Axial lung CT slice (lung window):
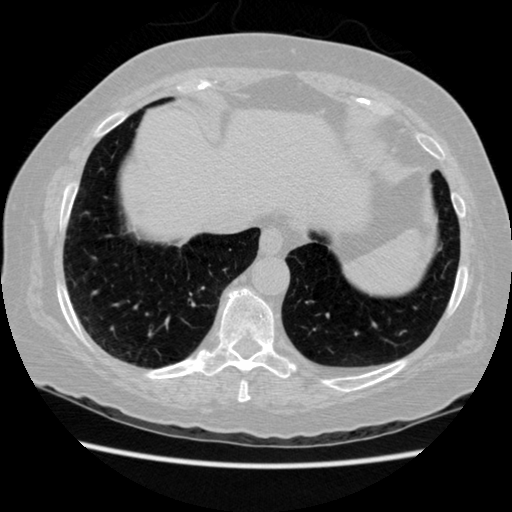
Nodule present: no